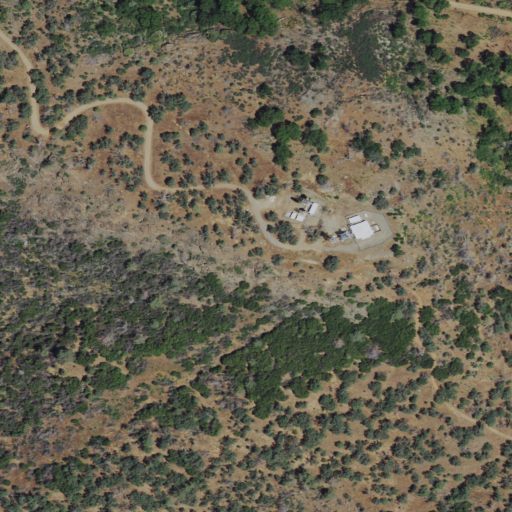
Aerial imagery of mountain in California named Bullion Mountain containing shrub, grassland, evergreen forest, deciduous forest, open development, and low intensity development